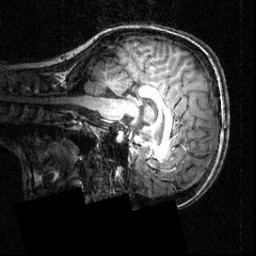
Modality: T1w
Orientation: sagittal
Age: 18
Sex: female
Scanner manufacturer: siemens
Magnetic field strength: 3.951 T
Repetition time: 1.5 s
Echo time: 0.00335 s